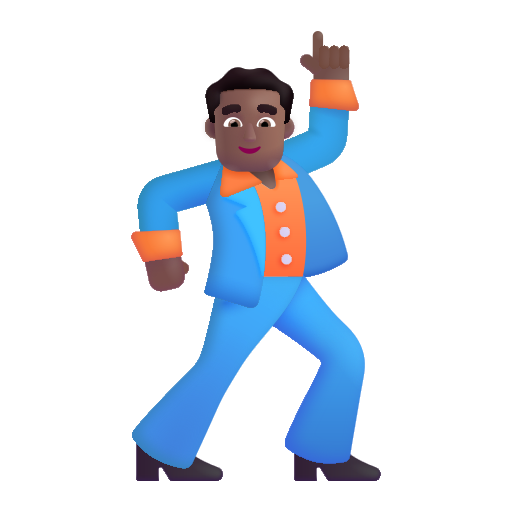
man dancing color  dark